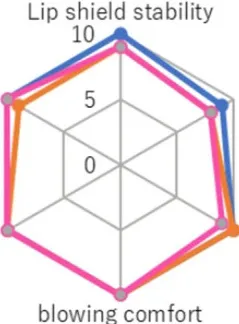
The results of the self-evaluation questionnaire, with items rated using a 10-point scale, at 1 week, 3 months, and 8 months. A score of 10 indicates good and 0 indicates bad.
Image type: pathology (immunostaining)